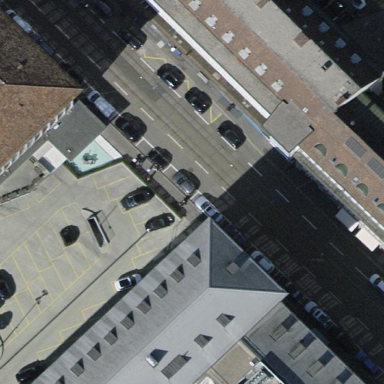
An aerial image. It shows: Parking lane area.